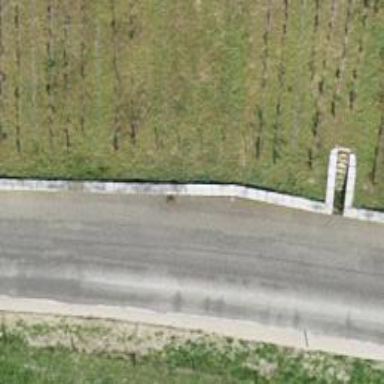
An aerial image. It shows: Wall barrier.